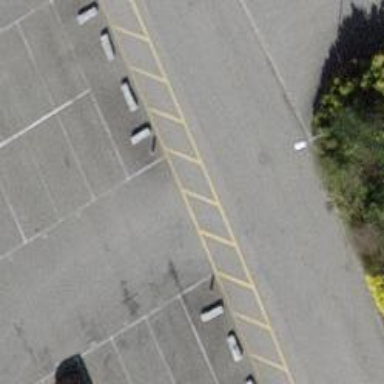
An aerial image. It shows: Road serving as parking aisle.